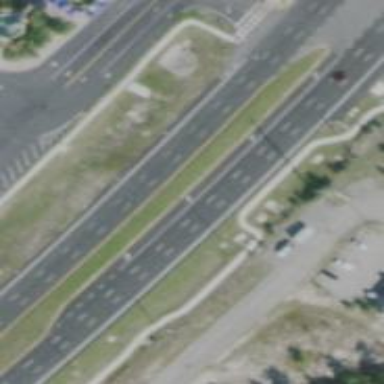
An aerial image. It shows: Footway.